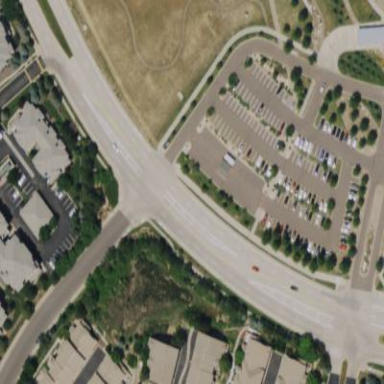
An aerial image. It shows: Parking area.